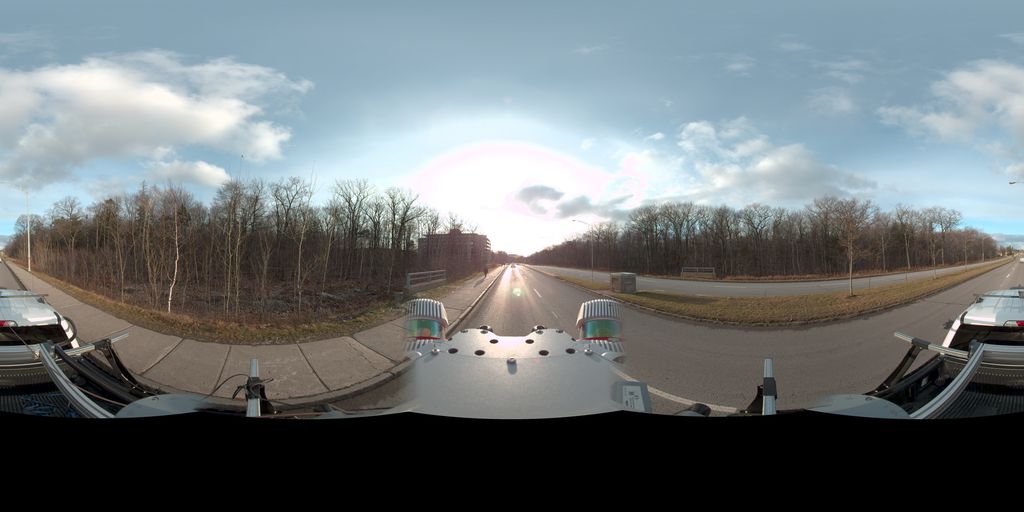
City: quebec_city